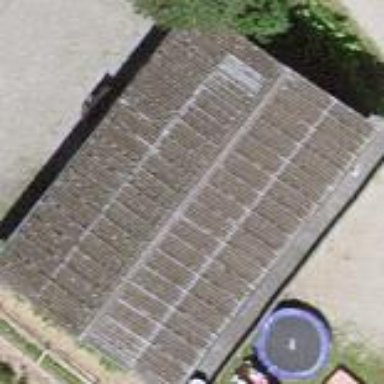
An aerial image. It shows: Shed.